RGB frame:
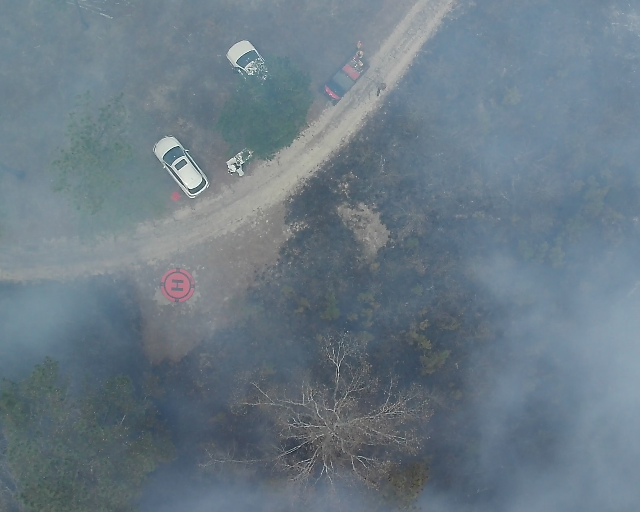
Thermal frame:
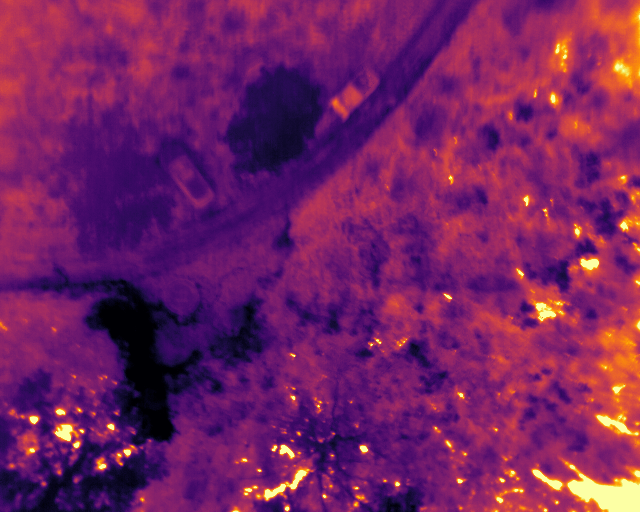
Captured: 2026-02-26 03:11:42
Pixels at or above 80 °C: 1083 (fraction of frame: 0.003305)